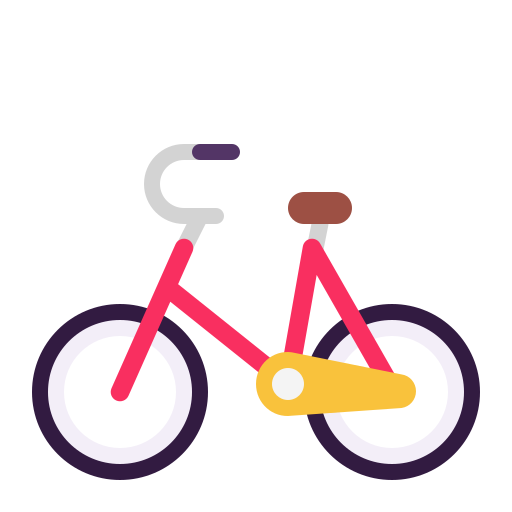
bicycle flat